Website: crate-barrel
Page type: billing-address
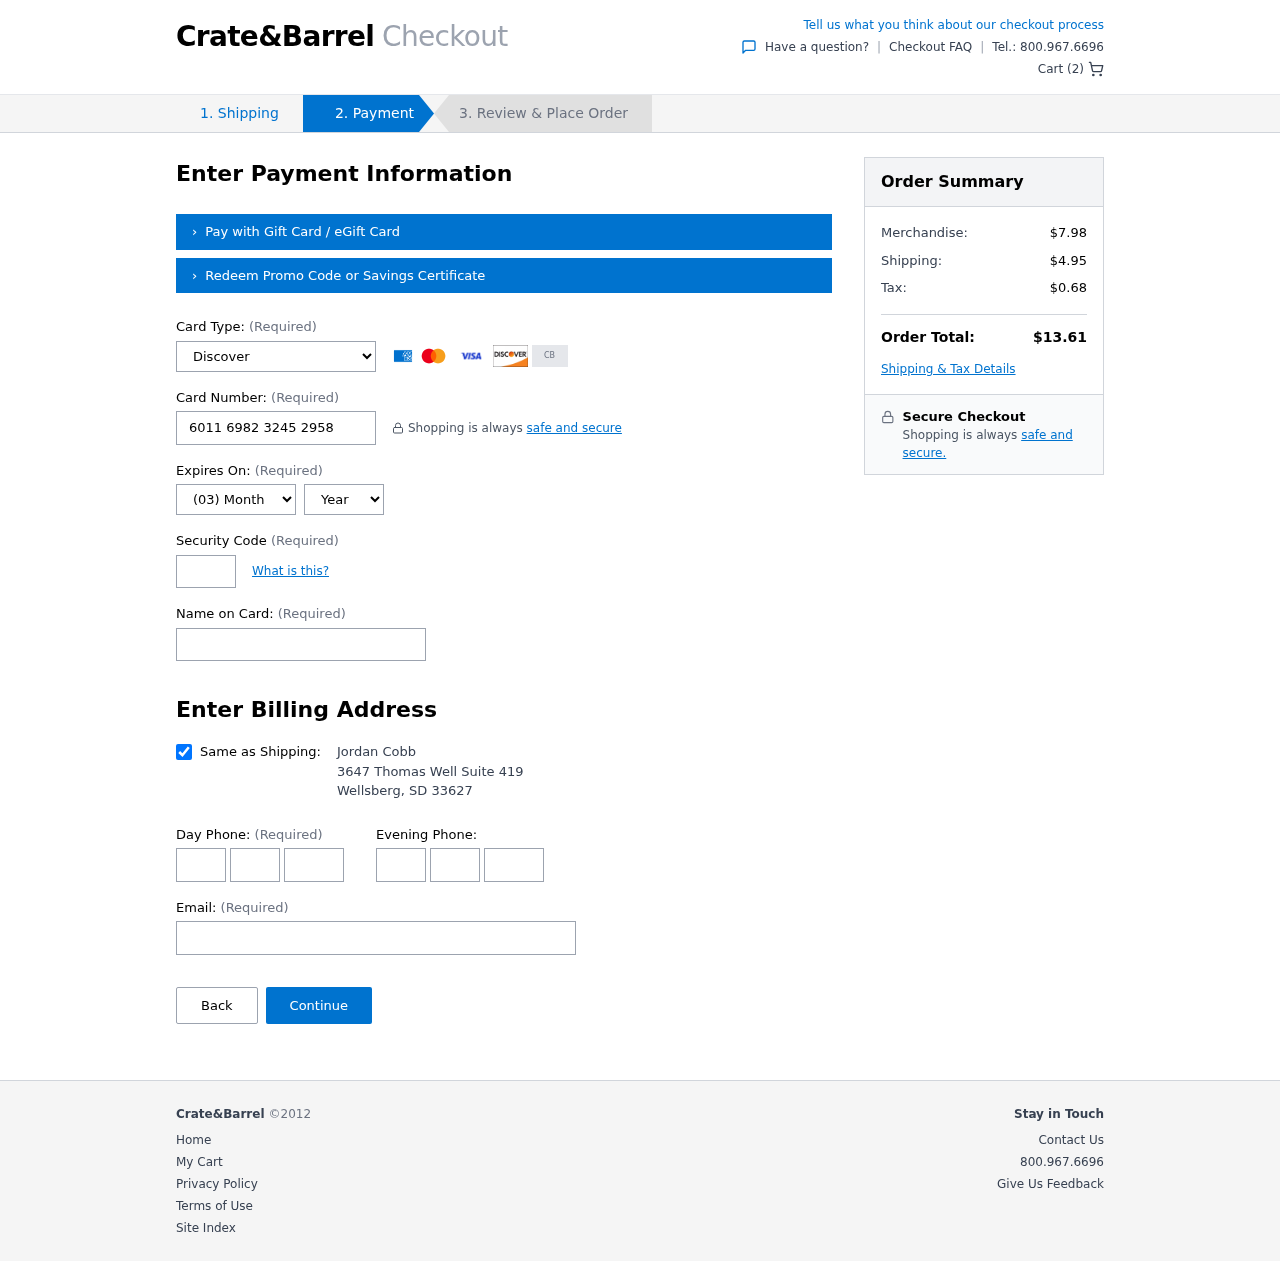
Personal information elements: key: PII_CARD_CVV
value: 610
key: PII_CARD_EXPIRY_MONTH
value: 03
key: PII_CARD_EXPIRY_YEAR
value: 27
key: PII_CARD_NUMBER
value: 6011 6982 3245 2958
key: PII_CARD_TYPE
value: Discover
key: PII_CITY
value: Wellsberg
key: PII_EMAIL
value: jcobb@hotmail.com
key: PII_FULLNAME
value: Jordan Cobb
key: PII_PHONE_AREA
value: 805
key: PII_PHONE_PREFIX
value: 621
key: PII_PHONE_SUFFIX
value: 5969
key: PII_POSTCODE
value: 33627
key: PII_STATE_ABBR
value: SD
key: PII_STREET
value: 3647 Thomas Well Suite 419
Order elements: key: ORDER_NUM_ITEMS
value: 2
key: ORDER_SUBTOTAL
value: $7.98
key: ORDER_SHIPPING_COST
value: $4.95
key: ORDER_TAX
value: $0.68
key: ORDER_TOTAL
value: $13.61